Field crop: maize
Growth stage: 2
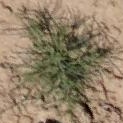
Species: salsola